Question: I have a problem in excel, I want to make mathematical equation, ive tried it and I have problem with that function, it gives me error. I want have result in G6 if i type W in F6, then it will type in G6 : E6 if i type L in F6, then it will type in G6 : -D6 i think that I can get -D6 by multiplying D6 with -1

by the way : KDYZ means IF in my language
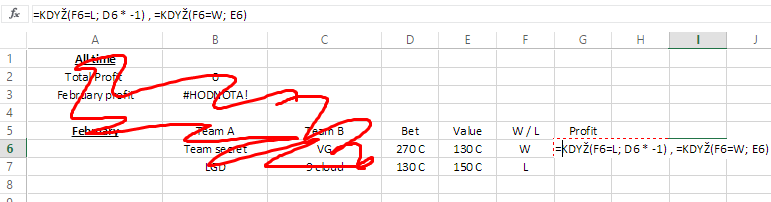
Answer: Try this (you need to nest your IFs) (I also incorporated @ScottHunter answer on string literals):
In English:
'''
=If(F6="L", D6*-1, If(F6="W", E6, ""))
'''
In your language:
'''
=KDYZ(F6="L"; D6*-1; KDYZ(F6="W"; E6; ""))
'''
The above works for me as shown here: